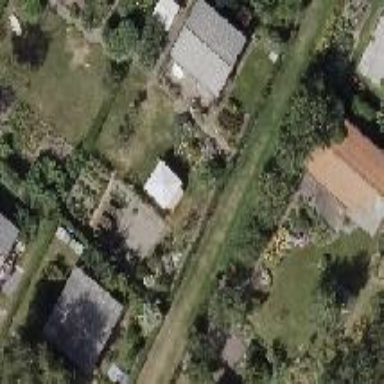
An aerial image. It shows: Plot in the allotments area marked by fence.